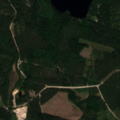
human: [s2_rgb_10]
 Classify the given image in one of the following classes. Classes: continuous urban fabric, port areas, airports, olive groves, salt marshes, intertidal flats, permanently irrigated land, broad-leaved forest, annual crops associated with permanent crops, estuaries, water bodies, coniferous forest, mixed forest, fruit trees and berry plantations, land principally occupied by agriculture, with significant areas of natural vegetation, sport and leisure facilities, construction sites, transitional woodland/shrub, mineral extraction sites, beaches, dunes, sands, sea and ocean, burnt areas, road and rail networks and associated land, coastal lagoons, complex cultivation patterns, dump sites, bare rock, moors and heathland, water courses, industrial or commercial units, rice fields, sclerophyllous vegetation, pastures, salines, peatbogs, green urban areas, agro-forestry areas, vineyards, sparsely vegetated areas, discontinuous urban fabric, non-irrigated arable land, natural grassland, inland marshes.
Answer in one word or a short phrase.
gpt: coniferous forest, mixed forest, water bodies